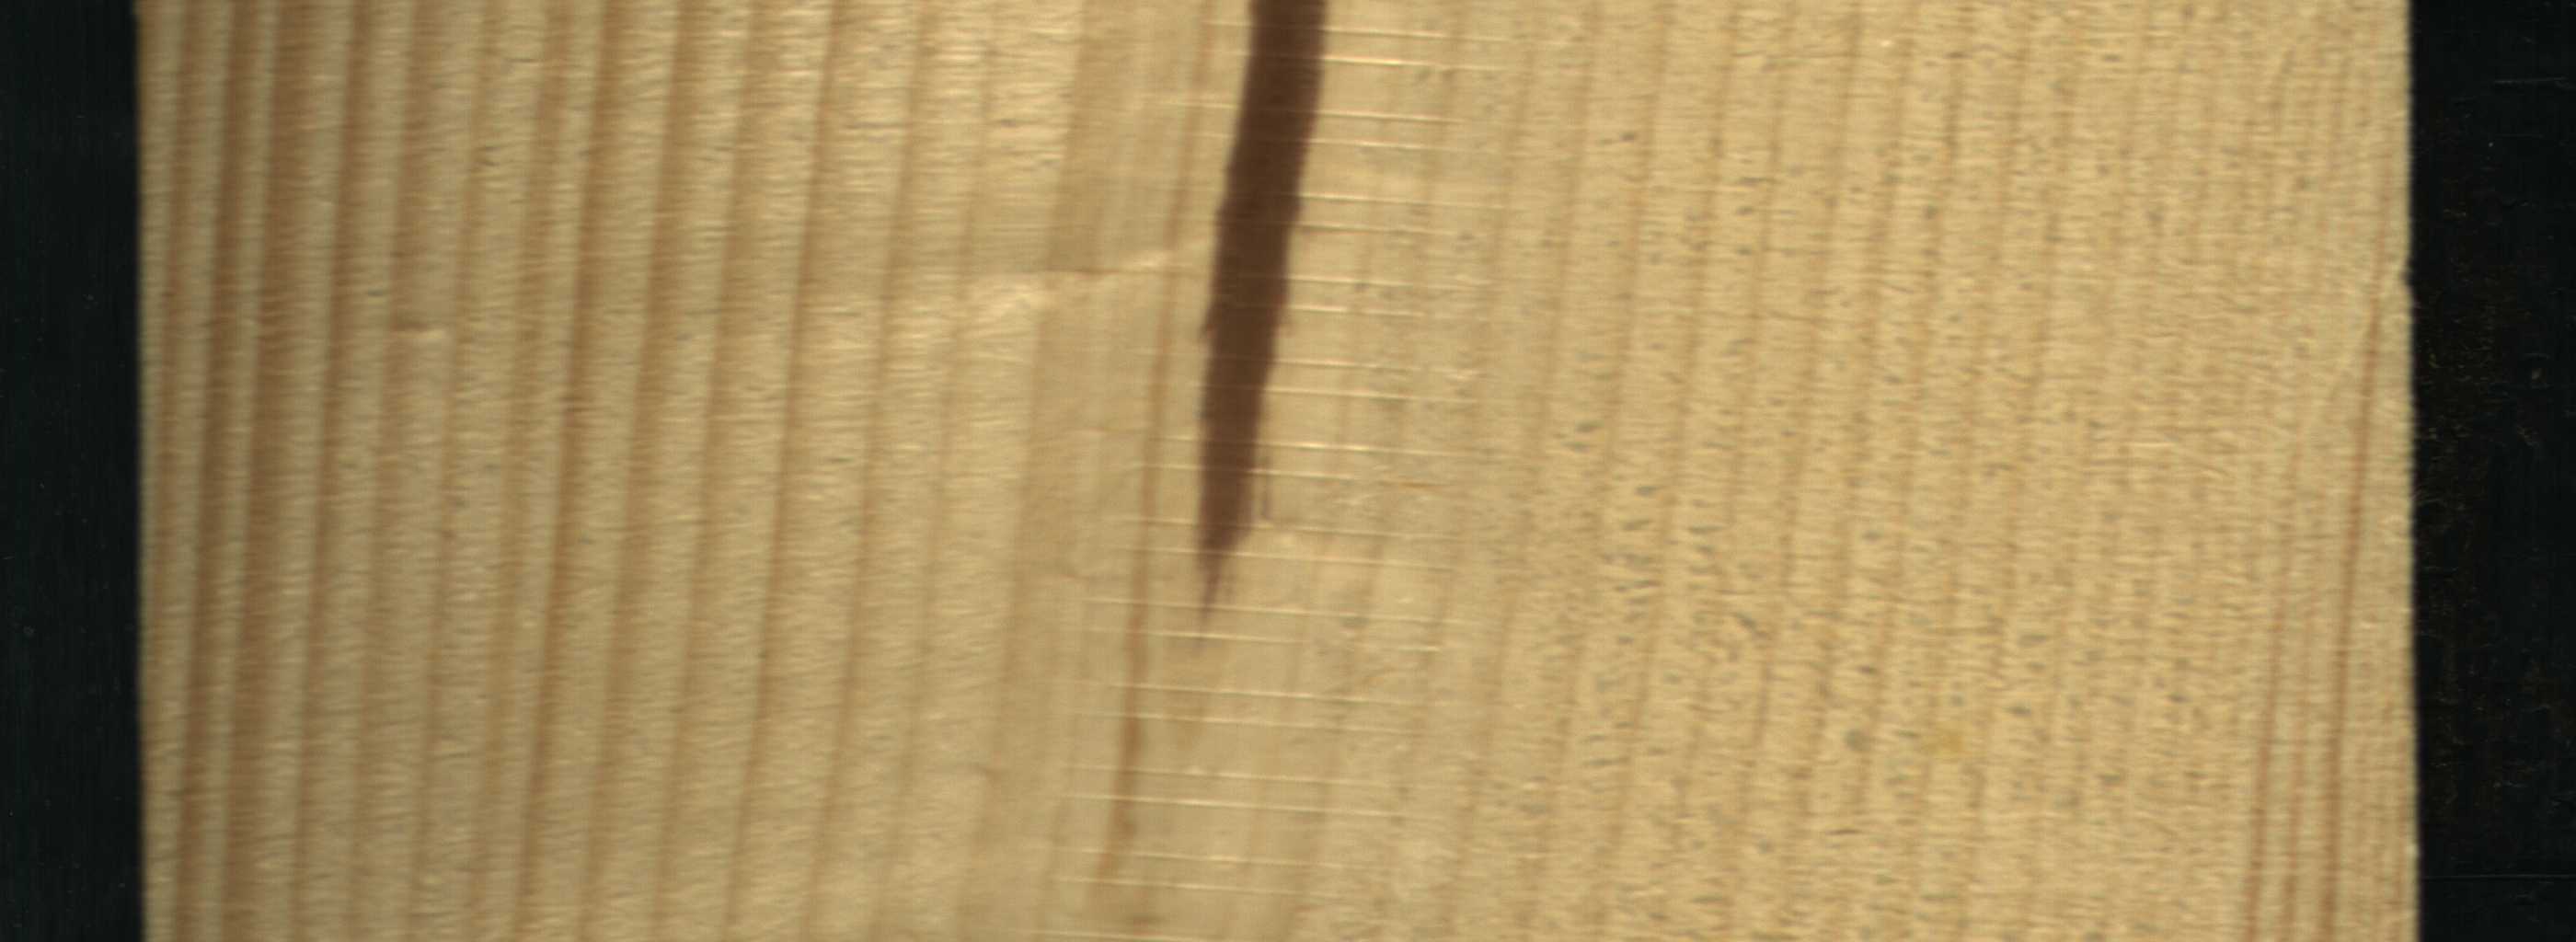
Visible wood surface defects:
Marrow